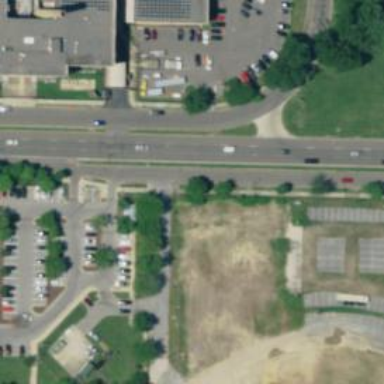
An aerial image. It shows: Asphalt service road identified as frontage road.